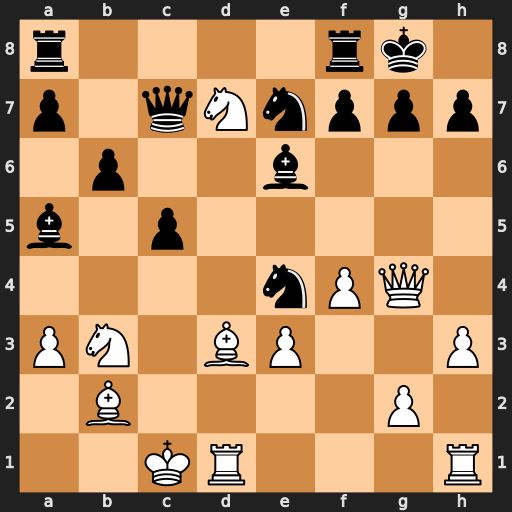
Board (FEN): r4rk1/p1qNnppp/1p2b3/b1p5/4nPQ1/PN1BP2P/1B4P1/2KR3R
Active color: w
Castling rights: -
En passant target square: -
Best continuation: Qxg7#